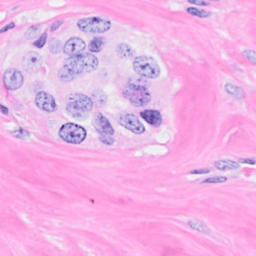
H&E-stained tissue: Breast